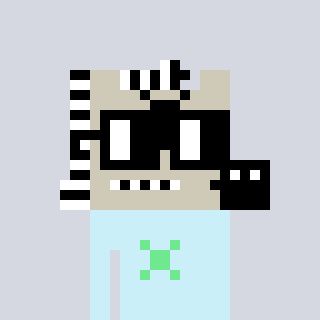
a pixel art character with square black glasses, a zebra-shaped head and a cold-colored body on a cool background